Question: I asked this question previously but i think i made it too complex, I want to assign a query if a value from a list is selected.
'''
<form id="filter" name="filter" method="post" action="">
<select>
<option value="petrol">Petrol</option>
<option value="diesel">Diesel</option>
</select>
<p><input name="filter" type="button" value="Filter" /></p>
</form>
'''

What i want to achieve is if user selects petrol the run the following query
'''
$query = mysql_query("SELECT fuel_type from car WHERE fuel_type = 'petrol'");
'''
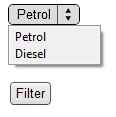
Answer: '''
<form id="filter" name="filter" method="post" action="">
<select id="college" name="fuel" onchange="changeValue();">
<option value="petrol">Petrol</option>
<option value="diesel">Diesel</option>
</select>
<p><input name="filter" type="button" value="Filter" /></p>
</form>
'''
If you want to post the value in form submit use like this
'''
$ctext = $_POST['fuel'];
$list = mysql_query("SELECT fuel_type from car WHERE fuel_type ='$ctext'");
$row = mysql_fetch_array($list);
//process $row
'''
If you don't want to submit the form, you can use jquery in onchange event...
js code
'''
<script type="text/javascript" src="jquery.js"></script>
<script type="text/javascript">
function changeValue() {
var ctext = $("#college option:selected").val();
$.ajax({ url: "yourfile.php",
data: {"ctext":ctext},
type: 'post',
success: function(output) {
//display output here
}
});
}
'''
yourfile.php
'''
<?php
//connect to db
$ctext = $_POST['ctext'];
$list = mysql_query("SELECT fuel_type from car WHERE fuel_type ='$ctext'");
$row = mysql_fetch_array($list);
echo $row['fuel_type'];
?>
'''